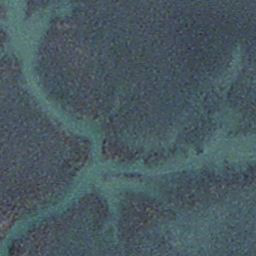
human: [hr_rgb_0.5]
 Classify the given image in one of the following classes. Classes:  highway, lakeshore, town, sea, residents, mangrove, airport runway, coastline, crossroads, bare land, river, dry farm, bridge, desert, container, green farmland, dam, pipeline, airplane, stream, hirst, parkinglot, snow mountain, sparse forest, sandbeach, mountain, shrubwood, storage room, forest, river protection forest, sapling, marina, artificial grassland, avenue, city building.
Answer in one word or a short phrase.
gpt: stream